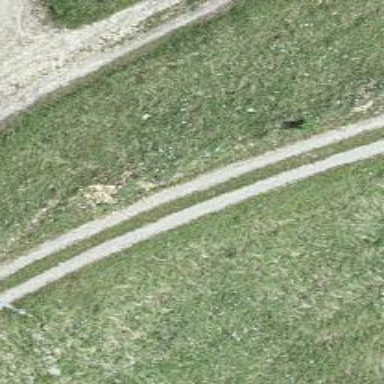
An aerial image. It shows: Gravel track with grade2 quality.